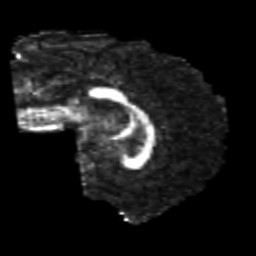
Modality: FA
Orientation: sagittal
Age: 24
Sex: male
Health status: healthy
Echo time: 0.074 s